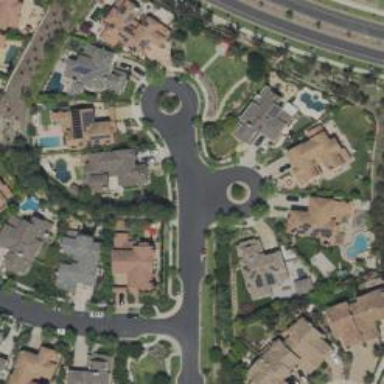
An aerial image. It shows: Turning loop on the road.